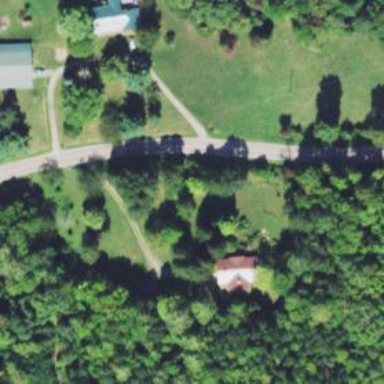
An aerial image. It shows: Driveway leading to service road.